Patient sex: M
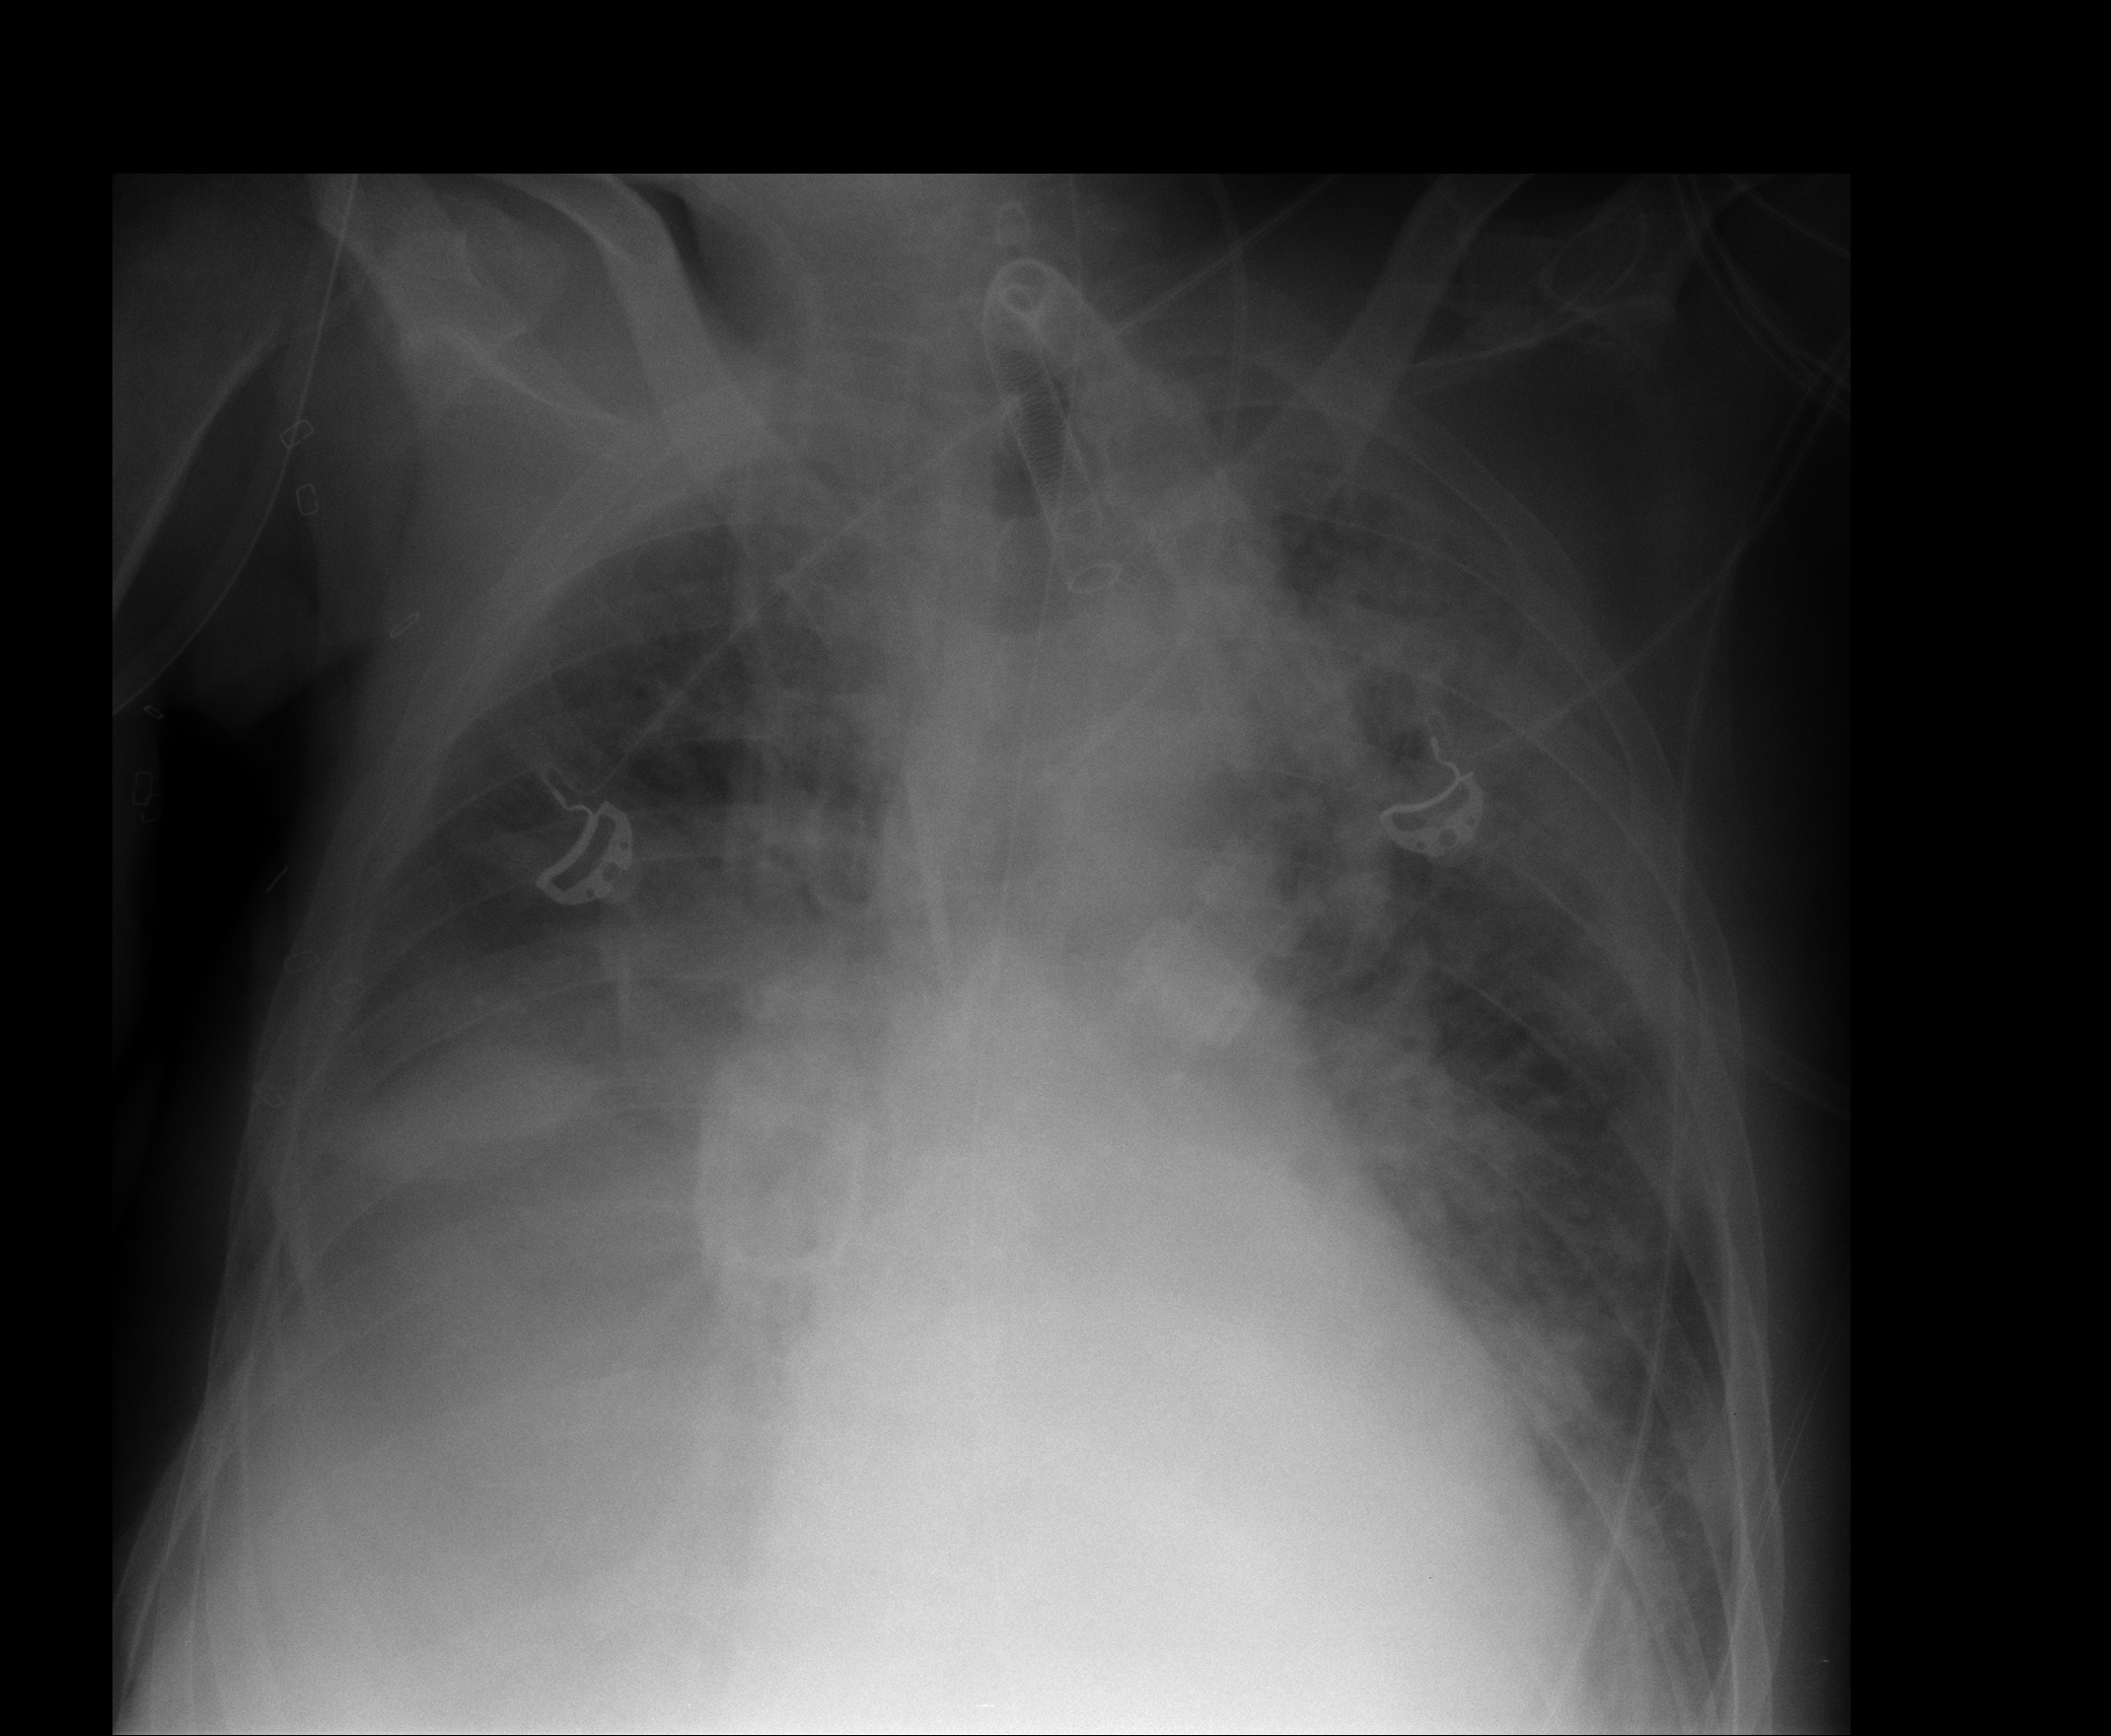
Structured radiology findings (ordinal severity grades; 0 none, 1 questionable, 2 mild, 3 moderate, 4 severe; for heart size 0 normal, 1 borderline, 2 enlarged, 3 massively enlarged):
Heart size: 0
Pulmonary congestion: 2
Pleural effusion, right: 3
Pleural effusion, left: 0
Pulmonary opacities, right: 0
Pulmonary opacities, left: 2
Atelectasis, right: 3
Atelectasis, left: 0